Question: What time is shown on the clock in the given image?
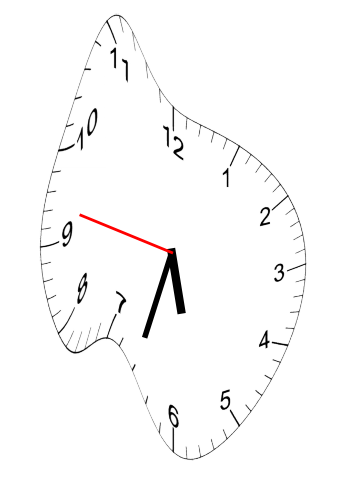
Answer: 05:32:47